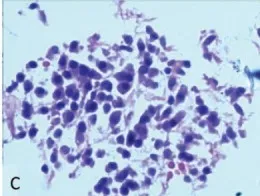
(C) Pathological analysis of the T3 tissue found diffuse infiltration of plasma cells with unclear intranuclear findings and unevenly distributed nuclei (H&E x600). CT= computed tomography, H&E = hematoxylin and eosin staining.
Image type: pathology (h&e)